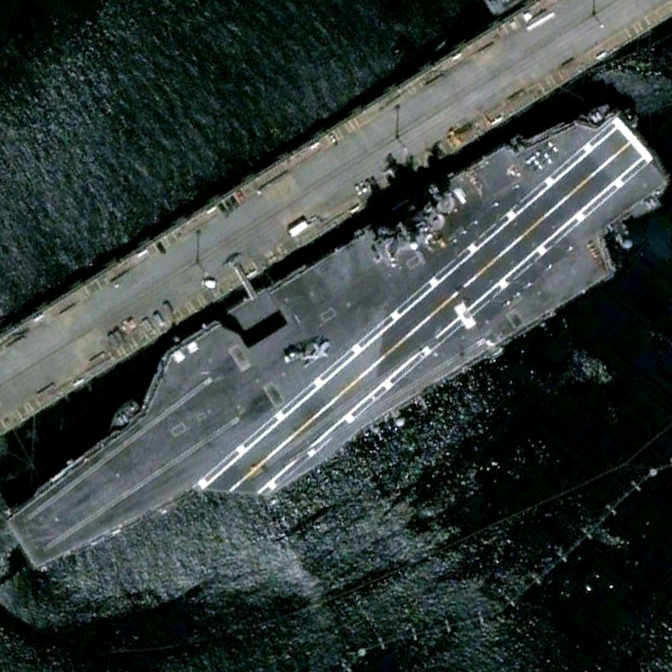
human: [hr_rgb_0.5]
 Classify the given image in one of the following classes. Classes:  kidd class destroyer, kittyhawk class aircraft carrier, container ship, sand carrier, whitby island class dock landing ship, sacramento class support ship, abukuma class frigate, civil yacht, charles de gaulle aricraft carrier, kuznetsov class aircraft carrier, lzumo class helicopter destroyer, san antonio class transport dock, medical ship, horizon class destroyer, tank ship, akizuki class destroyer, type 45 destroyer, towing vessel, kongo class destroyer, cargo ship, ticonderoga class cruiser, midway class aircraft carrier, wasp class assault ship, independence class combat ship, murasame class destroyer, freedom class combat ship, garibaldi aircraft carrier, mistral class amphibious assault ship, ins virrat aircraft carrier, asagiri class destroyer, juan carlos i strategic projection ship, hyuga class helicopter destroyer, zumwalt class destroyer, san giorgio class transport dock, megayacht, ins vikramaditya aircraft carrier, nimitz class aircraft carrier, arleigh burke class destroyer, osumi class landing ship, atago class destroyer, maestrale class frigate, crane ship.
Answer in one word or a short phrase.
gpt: Nimitz class aircraft carrier